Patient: sex M, age 60
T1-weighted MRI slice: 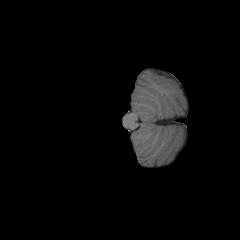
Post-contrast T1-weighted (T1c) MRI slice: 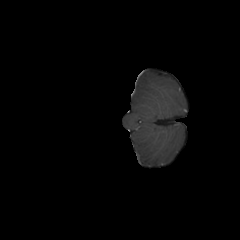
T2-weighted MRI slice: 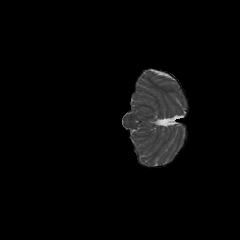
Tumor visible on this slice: no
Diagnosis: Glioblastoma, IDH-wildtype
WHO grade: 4